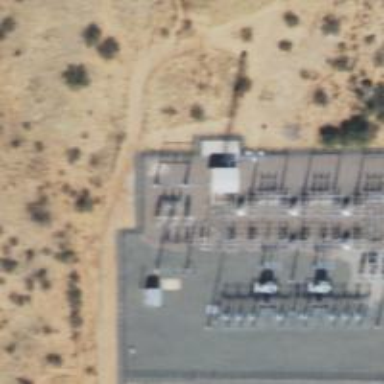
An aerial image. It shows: Switch for power supply.